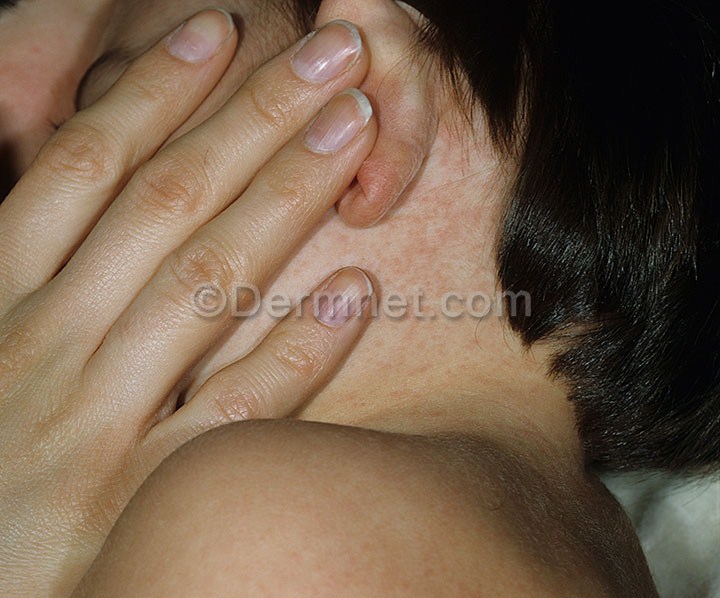
Disease: Exanthems and Drug Eruptions